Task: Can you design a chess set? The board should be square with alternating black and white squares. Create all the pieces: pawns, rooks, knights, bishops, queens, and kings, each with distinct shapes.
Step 2833:
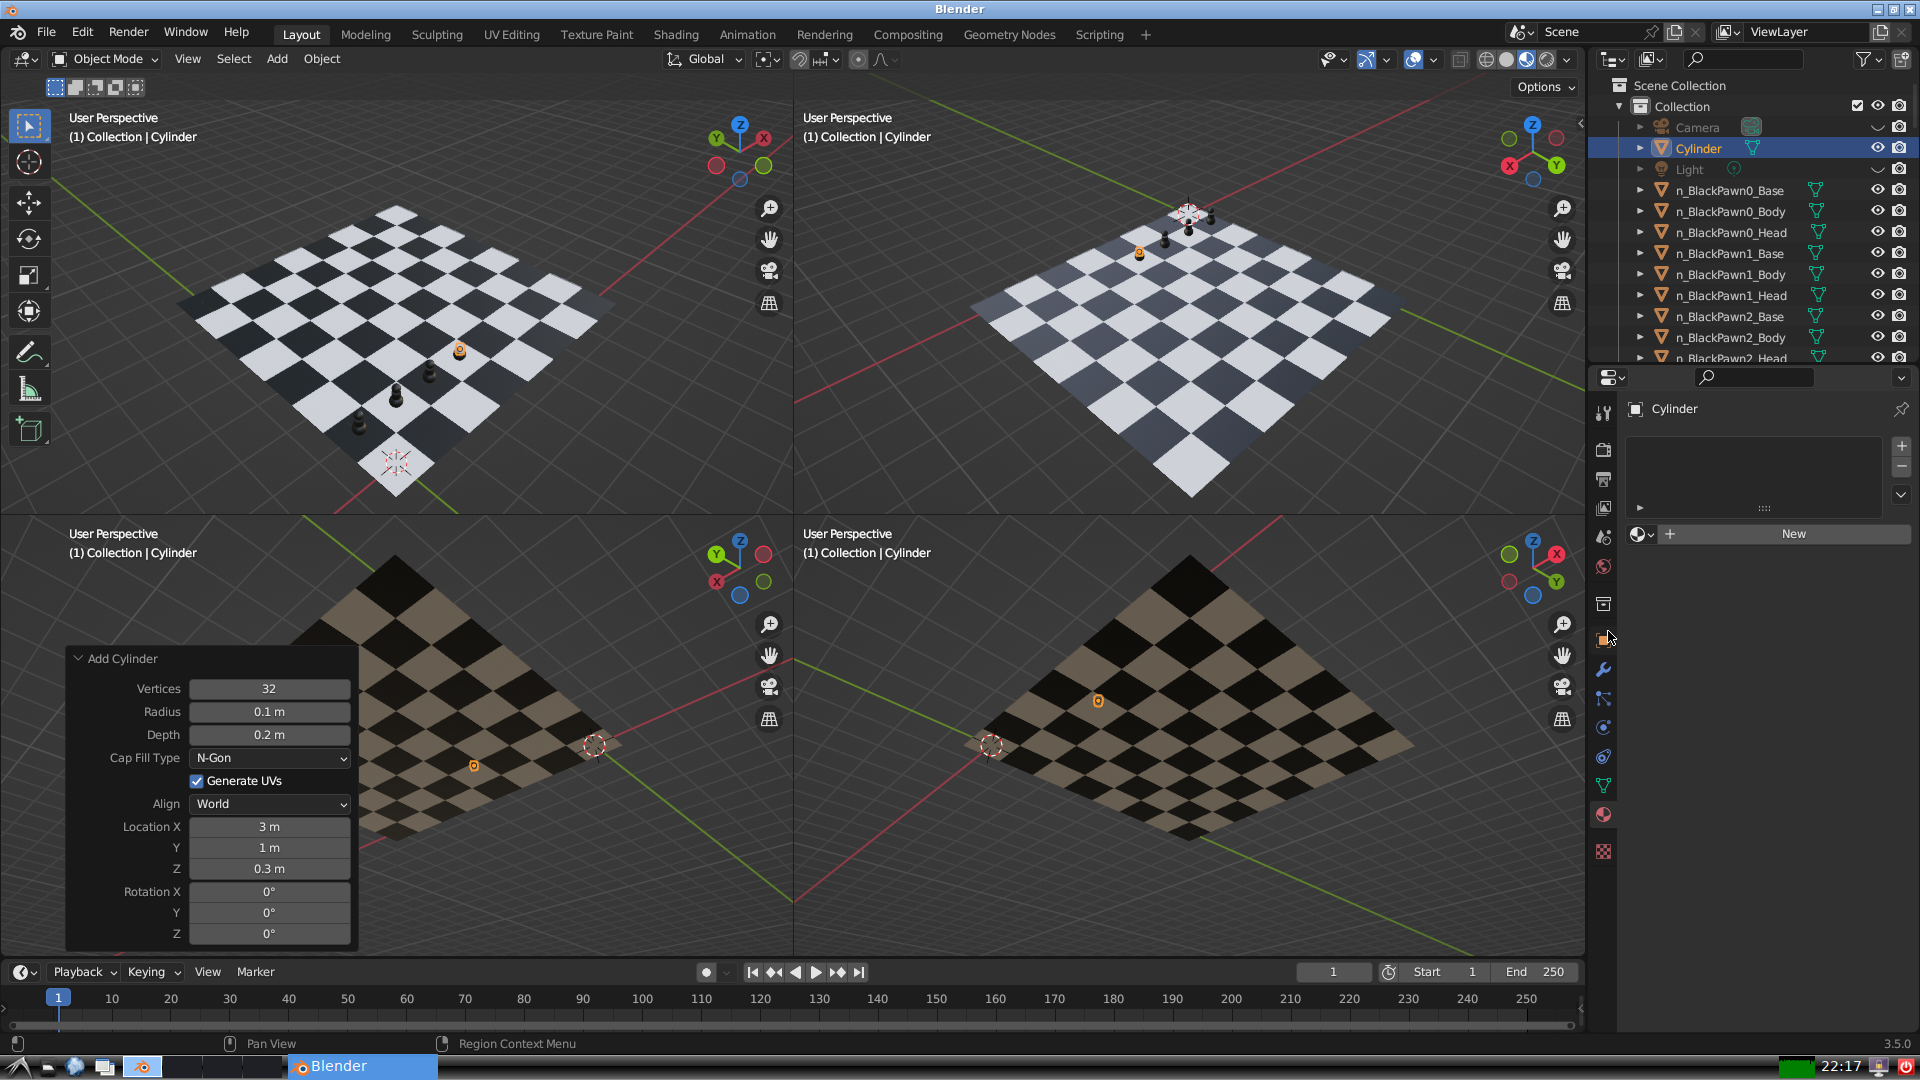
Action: click: no